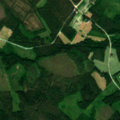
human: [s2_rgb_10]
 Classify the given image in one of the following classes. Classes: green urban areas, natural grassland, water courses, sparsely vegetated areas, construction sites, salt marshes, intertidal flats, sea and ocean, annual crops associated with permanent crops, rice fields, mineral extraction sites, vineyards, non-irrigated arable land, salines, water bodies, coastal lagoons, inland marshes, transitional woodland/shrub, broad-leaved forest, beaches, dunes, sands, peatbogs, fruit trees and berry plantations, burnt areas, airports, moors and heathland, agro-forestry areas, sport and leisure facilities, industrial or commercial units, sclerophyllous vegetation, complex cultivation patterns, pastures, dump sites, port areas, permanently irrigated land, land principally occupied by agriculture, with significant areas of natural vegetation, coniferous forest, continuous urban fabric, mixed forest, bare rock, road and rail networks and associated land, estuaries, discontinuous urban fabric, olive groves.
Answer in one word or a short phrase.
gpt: land principally occupied by agriculture, with significant areas of natural vegetation, coniferous forest, mixed forest, transitional woodland/shrub